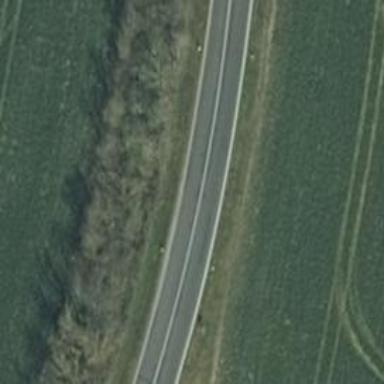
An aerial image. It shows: Tertiary road with asphalt surface.